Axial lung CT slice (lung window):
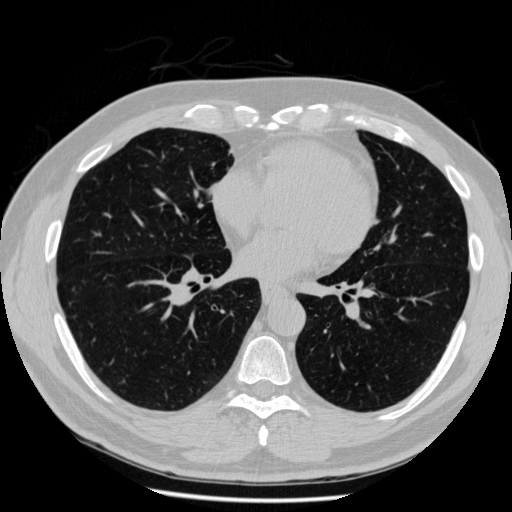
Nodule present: no